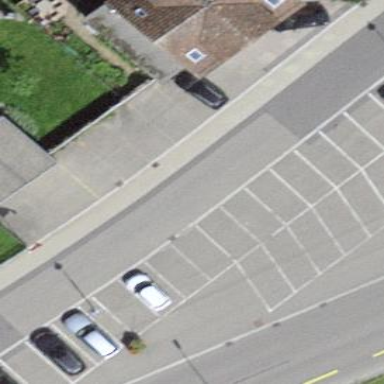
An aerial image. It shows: Parking available on the street side.